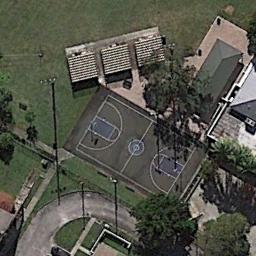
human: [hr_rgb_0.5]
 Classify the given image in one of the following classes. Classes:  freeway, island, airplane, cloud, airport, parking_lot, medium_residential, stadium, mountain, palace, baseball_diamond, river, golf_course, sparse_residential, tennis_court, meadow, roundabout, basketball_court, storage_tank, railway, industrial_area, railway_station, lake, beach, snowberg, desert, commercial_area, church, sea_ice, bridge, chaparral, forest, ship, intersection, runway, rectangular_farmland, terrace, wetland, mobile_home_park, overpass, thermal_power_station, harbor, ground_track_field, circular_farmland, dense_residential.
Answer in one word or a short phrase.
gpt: basketball_court